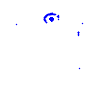
Particle: kaon